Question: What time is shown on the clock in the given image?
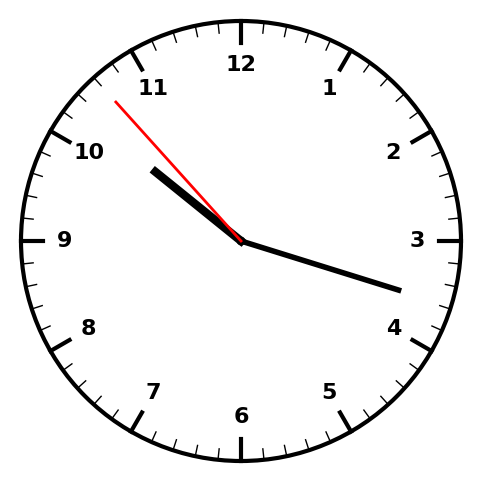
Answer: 10:17:53